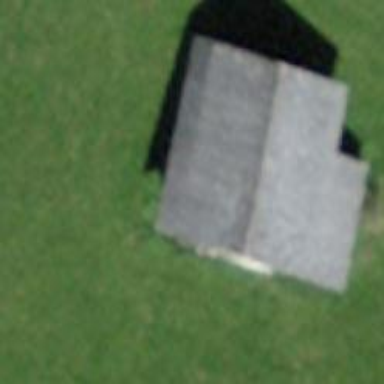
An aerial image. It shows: Rural barn.